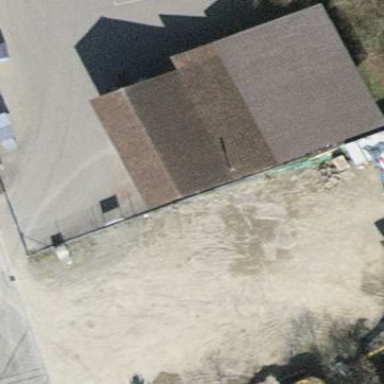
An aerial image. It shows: View of roof of building.